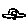
Label: car